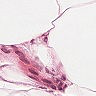
Metastatic tissue present: no